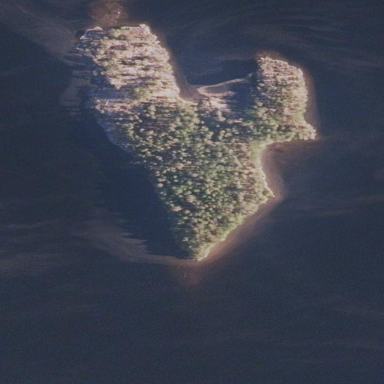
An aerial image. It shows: Island.